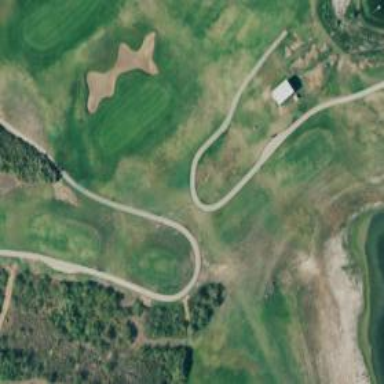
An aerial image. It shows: Service road used as golf cart path.